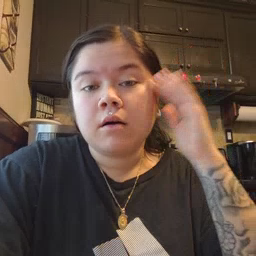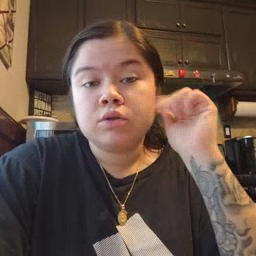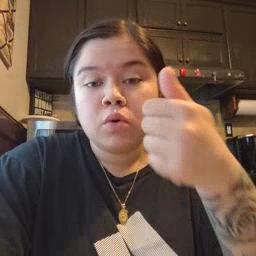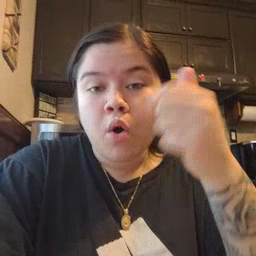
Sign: tomorrow